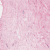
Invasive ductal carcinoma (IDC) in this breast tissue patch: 0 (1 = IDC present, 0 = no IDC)